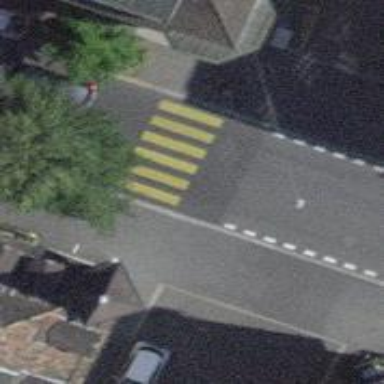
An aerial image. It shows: Uncontrolled zebra crossing with notable zebra markings.